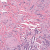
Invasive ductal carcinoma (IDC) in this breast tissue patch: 1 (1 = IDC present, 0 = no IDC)